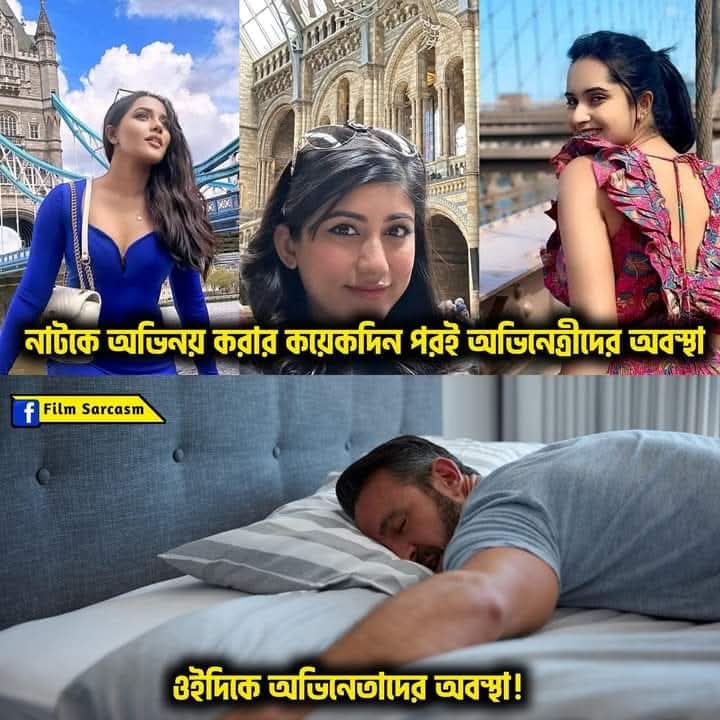
Text: নাটকে অভিনয় করার কয়েকদিন পরই অভিনেত্রীদের অবস্থা
ওইদিকে অভিনেতাদের অবস্থা!
Label: Non Hate